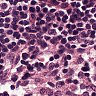
Metastatic tissue present: no